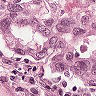
Metastatic tissue present: yes